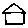
Label: house